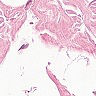
Metastatic tissue present: no